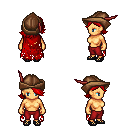
a pixel art fantasy rpg character, female body template, human, tanned skin, red tattered cape, red pants, red swoop hairstyle, leather cap, ghillies, four views (front, back, left, right), 2x2 character sprite sheet, small pixel art, hard edges, no anti-aliasing